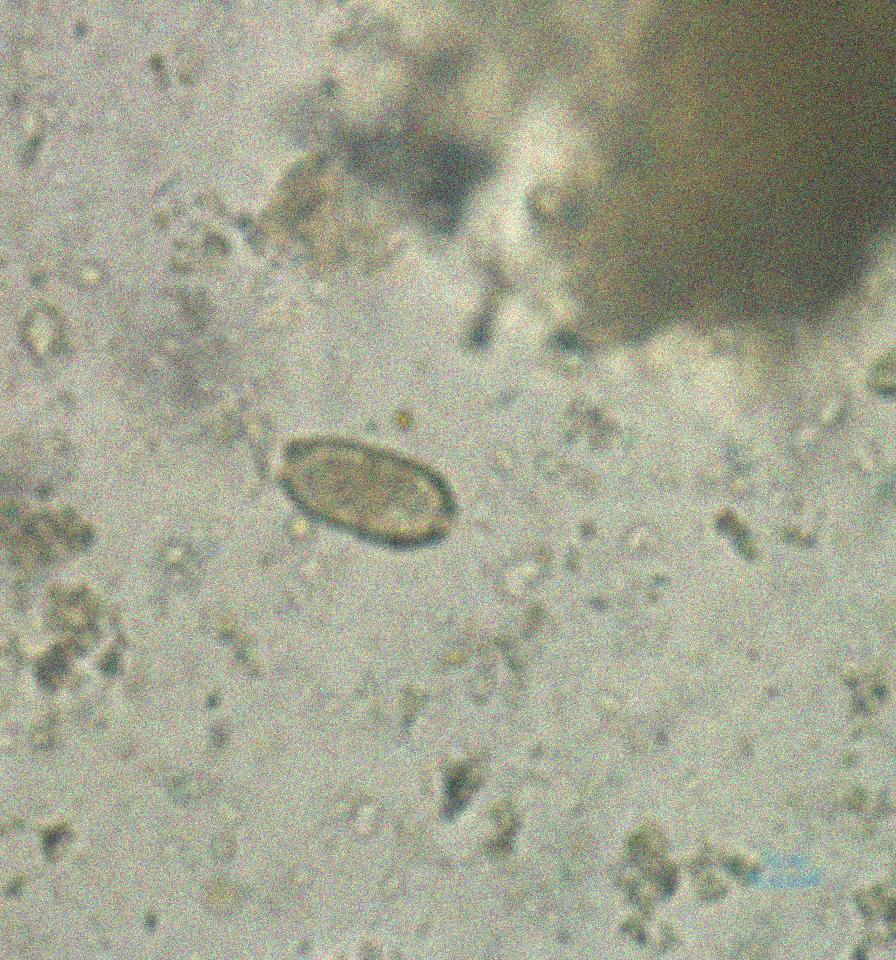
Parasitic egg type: Capillaria philippinensis